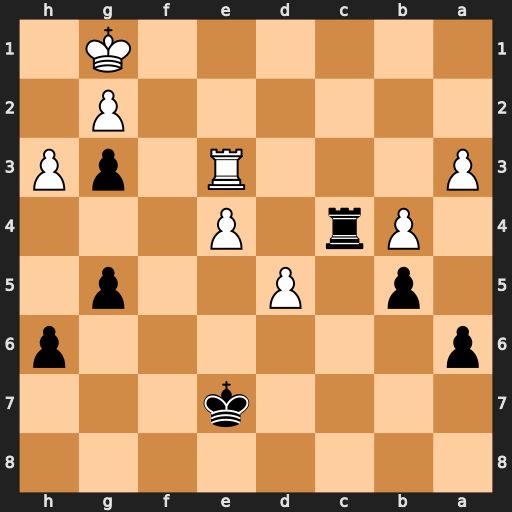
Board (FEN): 8/4k3/p6p/1p1P2p1/1Pr1P3/P3R1pP/6P1/6K1
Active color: b
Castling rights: -
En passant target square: -
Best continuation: Rc1+ Re1 Rxe1#